Question: I know there are a thousand java can't find a class questions, but this one really seems weird and not like the standard type.
This is the exception I am getting:
'''
Exception in thread "main" java.lang.NoClassDefFoundError: and
Caused by: java.lang.ClassNotFoundException: and
at java.net.URLClassLoader.findClass(URLClassLoader.java:434)
at java.lang.ClassLoader.loadClass(ClassLoader.java:660)
at sun.misc.Launcher$AppClassLoader.loadClass(Launcher.java:358)
at java.lang.ClassLoader.loadClass(ClassLoader.java:626)
'''
I have no idea whats going on because it is looking for a class named 'and'. First this is non capitalized and supposedly a class name, and second it is showing up in the standard package, which I don't really use. So to me it looks like something else is the problem, but I can't figure it out. I had someone else look at it and they were lost too, so if someone could provide some insight, then that would be appreciated.
Thanks!
Update: Here is the error message that pops up when I try to run the launch.

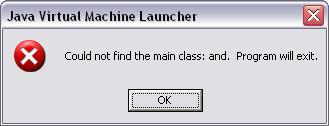
Answer: you are providing the full path to your My Documents to the command line aren't you?
the problem is that the path to your 'My Documents' folder has 'C:\Documents and Settings' in it and the command line delimits arguments by whitespace and is interpreting this as separate arguments instead of part of a path
and the first argument of 'java' without a leading '-' is taken as the class name where the main function is
if you are using commandline enclose the paths in '"': '"C:\Documents and Settings\hbtest\My Documents\path to folder"'